Interaction volume radius: 5 \u00c5
Interaction volume height: 20 \u00c5
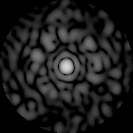
Disorder parameter: 0.8623